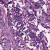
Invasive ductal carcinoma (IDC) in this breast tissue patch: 1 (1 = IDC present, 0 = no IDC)